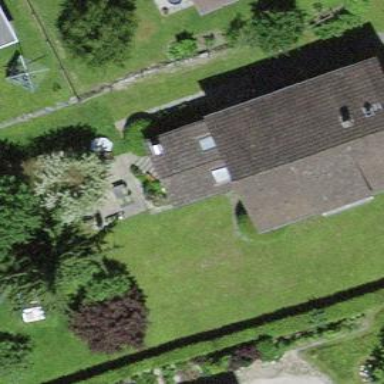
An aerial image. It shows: Detached building.